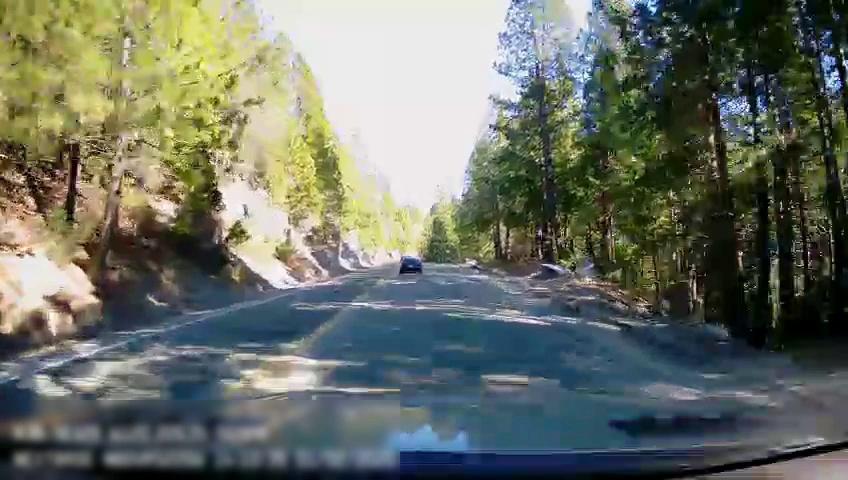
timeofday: Day
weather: Sunny
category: Drivable Space
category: Vehicles | Car
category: Lanes | Opposite Lane
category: Lanes | Opposite Lane
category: Lanes | Current Lane